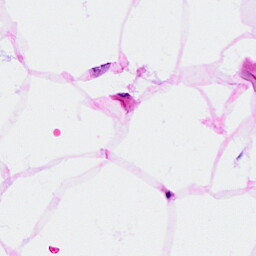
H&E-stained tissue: Breast